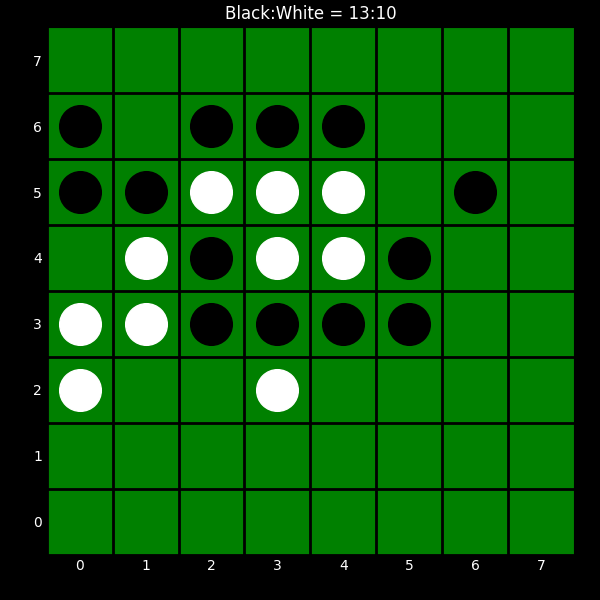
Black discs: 13
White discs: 10